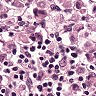
Metastatic tissue present: yes